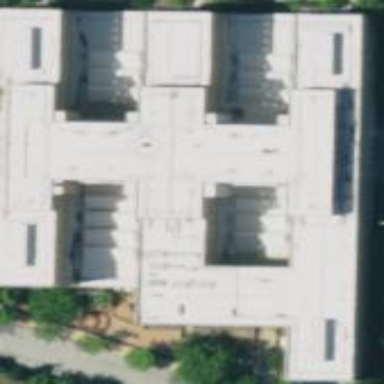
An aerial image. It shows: Government office building.